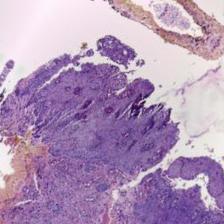
Diagnosis: OSCC